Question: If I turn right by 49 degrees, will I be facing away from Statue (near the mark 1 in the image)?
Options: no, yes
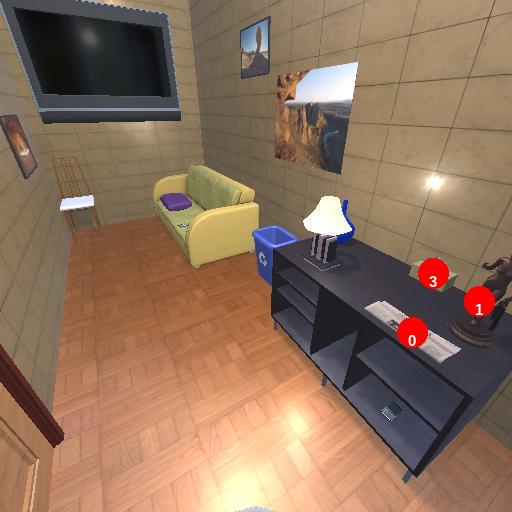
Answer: no